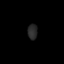
Tissue: lung
Cell type: Epithelial cells
Senescence score: 0.2127
Nuclear area (px): 146
Mean DAPI intensity: 40.781